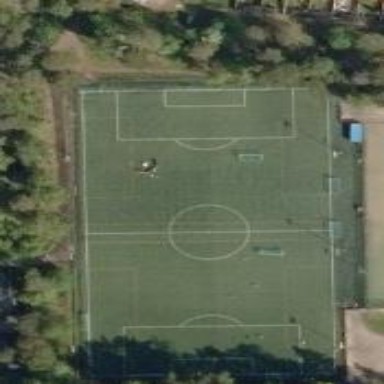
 the surface turns into ice for seasonal sports."